The image is the raw acceleration waveform (amplitude versus time) of a rotating-machine vibration signal. Based on the visible evidence, which rotor condition applies: normal, misalignment, unbalance, looseness?
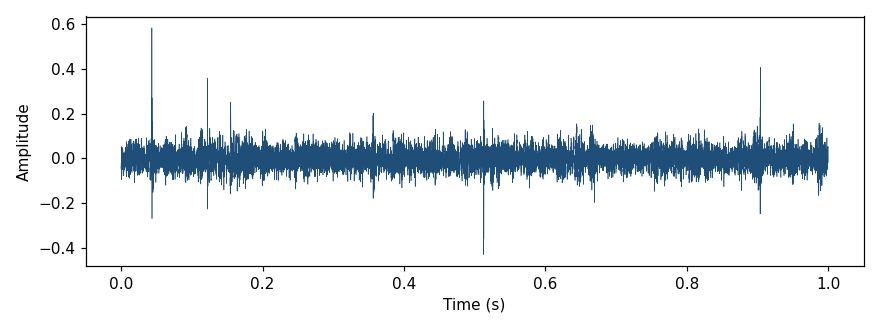
Answer: misalignment